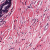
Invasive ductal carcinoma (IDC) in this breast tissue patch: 0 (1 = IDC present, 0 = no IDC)